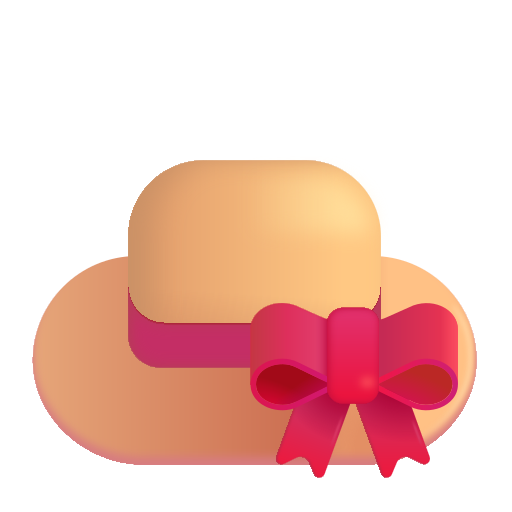
womans hat color